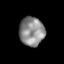
Tissue: lung
Cell type: Epithelial cells
Senescence score: 0.2233
Nuclear area (px): 714
Mean DAPI intensity: 138.775